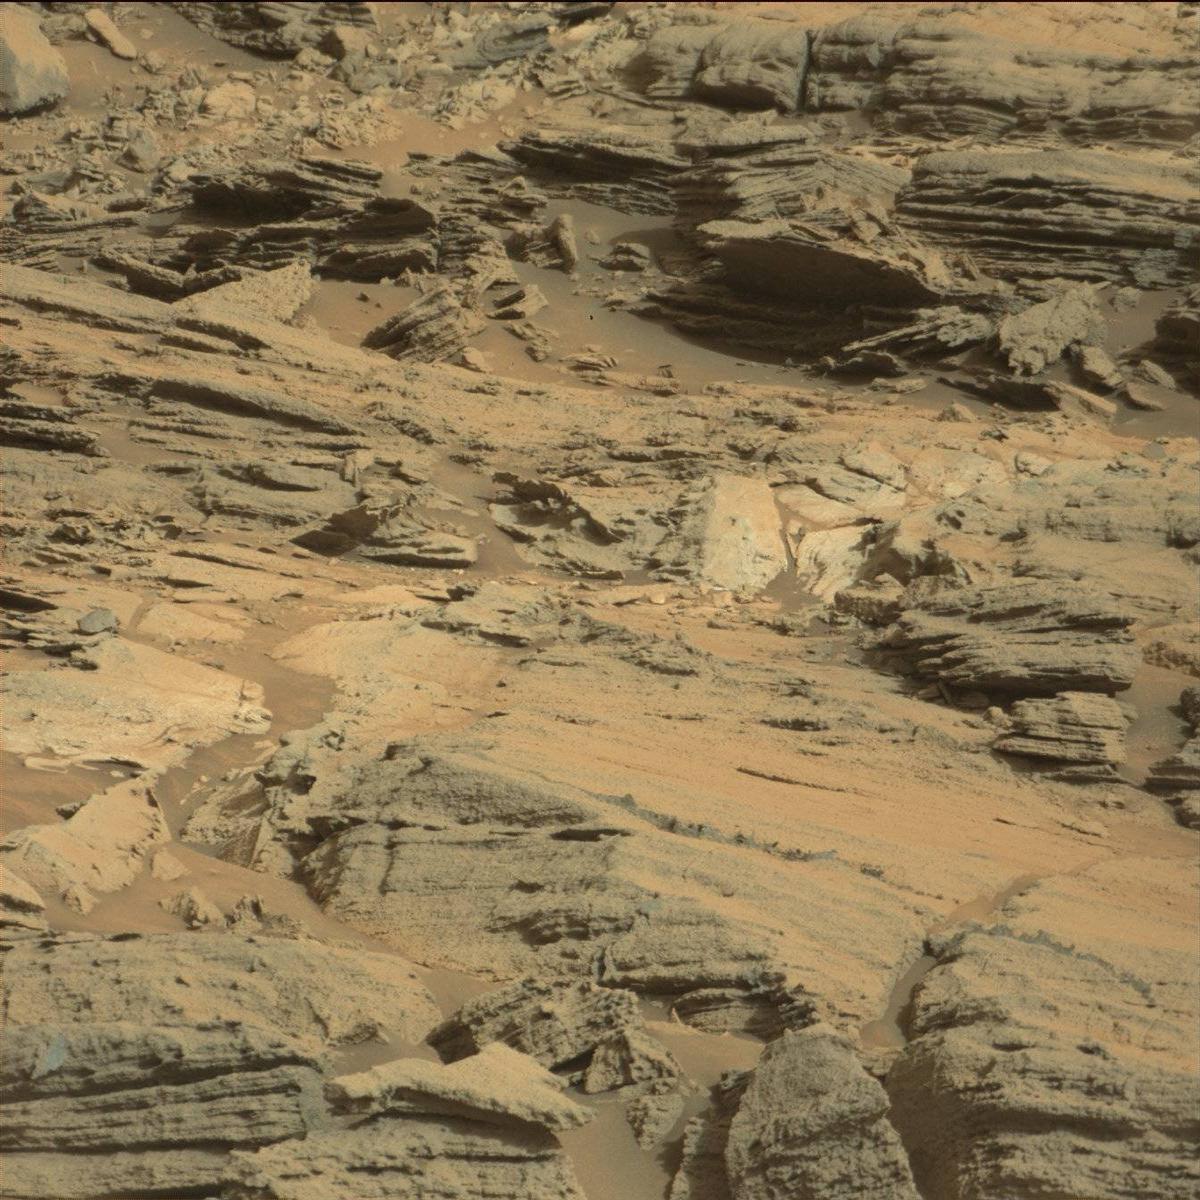
Terrain classes present: Bedrock, Sand / Soil